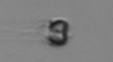
Label: Apedinella